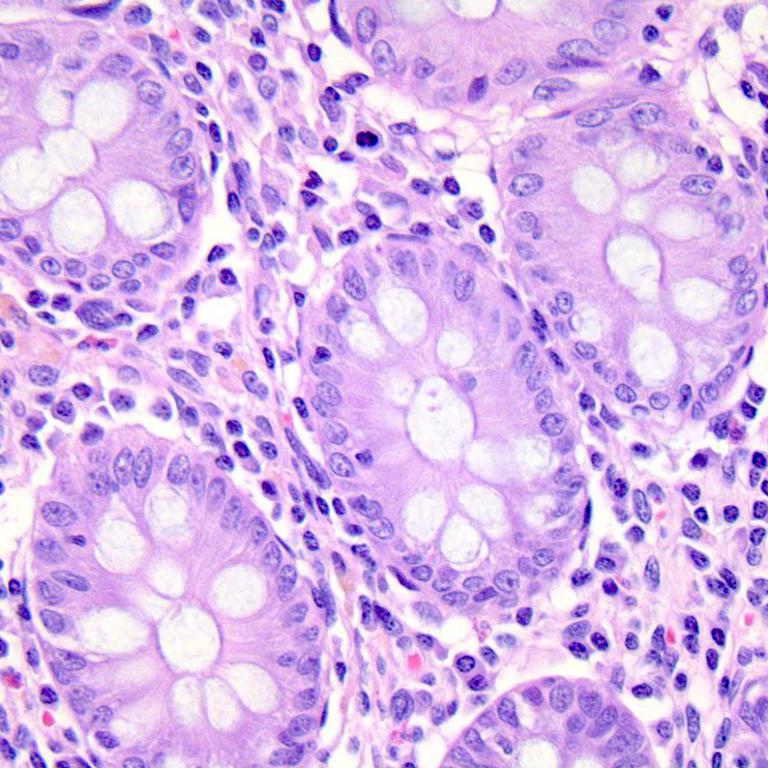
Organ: colon
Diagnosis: benign